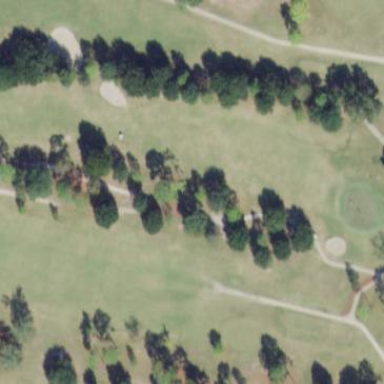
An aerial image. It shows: Lush grass fairway on golf course.